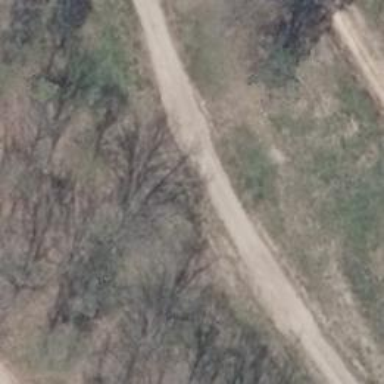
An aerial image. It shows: Sandy track with grade4 tracktype.